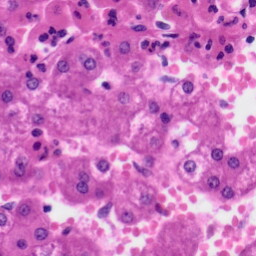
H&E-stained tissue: Liver